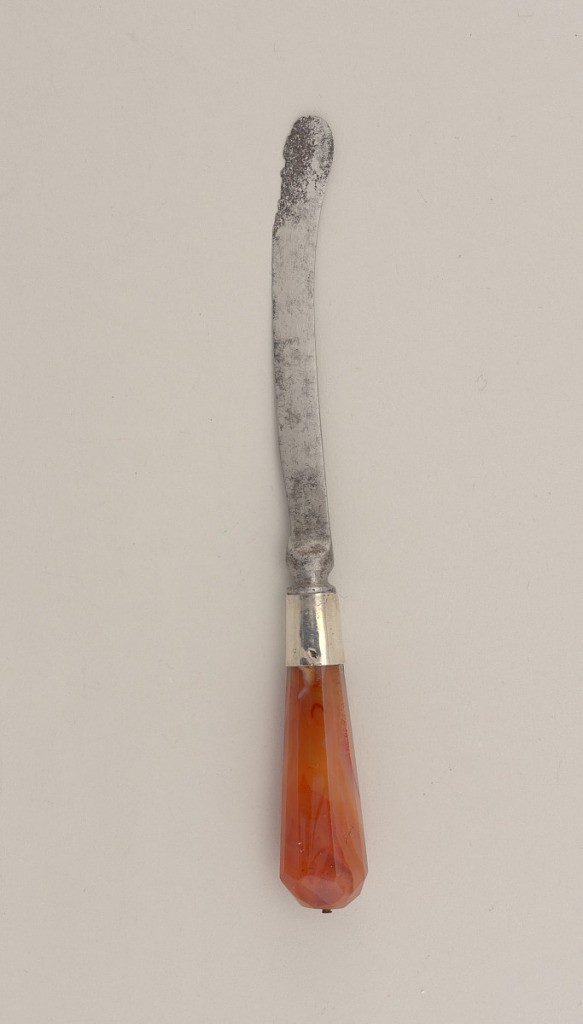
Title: Knife with Agate Handle
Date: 1675–1700
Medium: steel, silver, agate
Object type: knife
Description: Saber-shaped blade, rounded bolster. Plain silver ferrule, faceted flaring handle, small metal pin on top of handle.